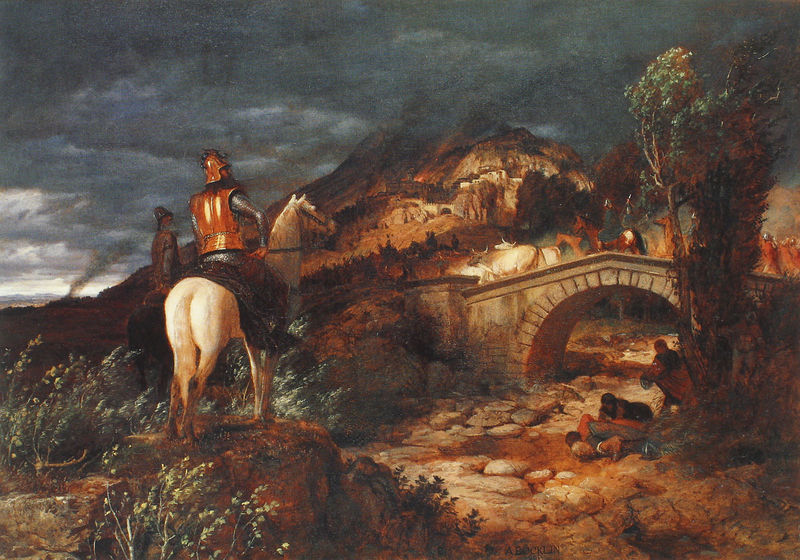
Titel: Gotenzug
Künstler: Arnold Böcklin
Institution: Basel, Kunstmuseum
Schlagwörter: angriff, baum, berg, dunkel, felsen, feuer, gemälde, himmel, mann, weiß, wolken, fluss, grün, landschaft, menschen, abend, grau, licht, nacht, ölbild, rot, tier, tiere, arm, stein, steine, öl, bach, erde, hügel, kühe, vieh, wind, brücke, busch, rauch, sträucher, gold, personen, pflanzen, bauern, esel, pferd, pferde, reiter, reiten, spanien, rückenansicht, düster, warm, berge, gebirge, nebel, herde, rast, beleuchtung, sturm, unwetter, könig, soldaten, regen, schild, rinder, burg, flammen, vulkan, flussbett, festung, soldat, helm, ritter, armee, rüstung, schimmel, böcklin, bettler, atmosphäre, wegelagerer, ochsen, hirten, eruption, ausgetrocknet, don quijote, sancho pansa, don, lagerer, streucher, kettenhelmd